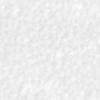
Label: no_change